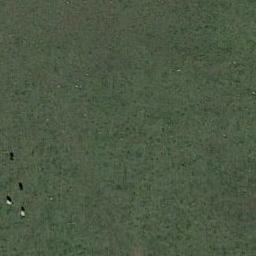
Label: meadow